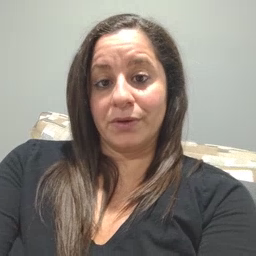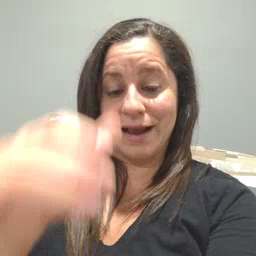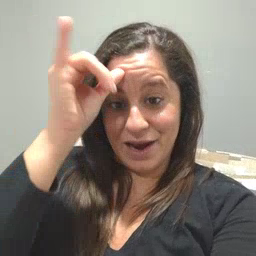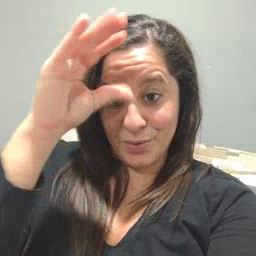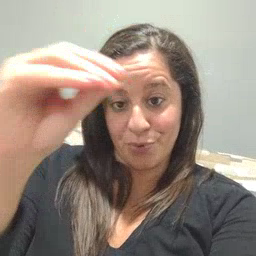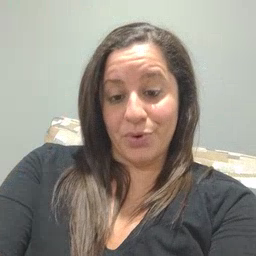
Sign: cowboy